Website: ulta-beauty
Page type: customer-info-address
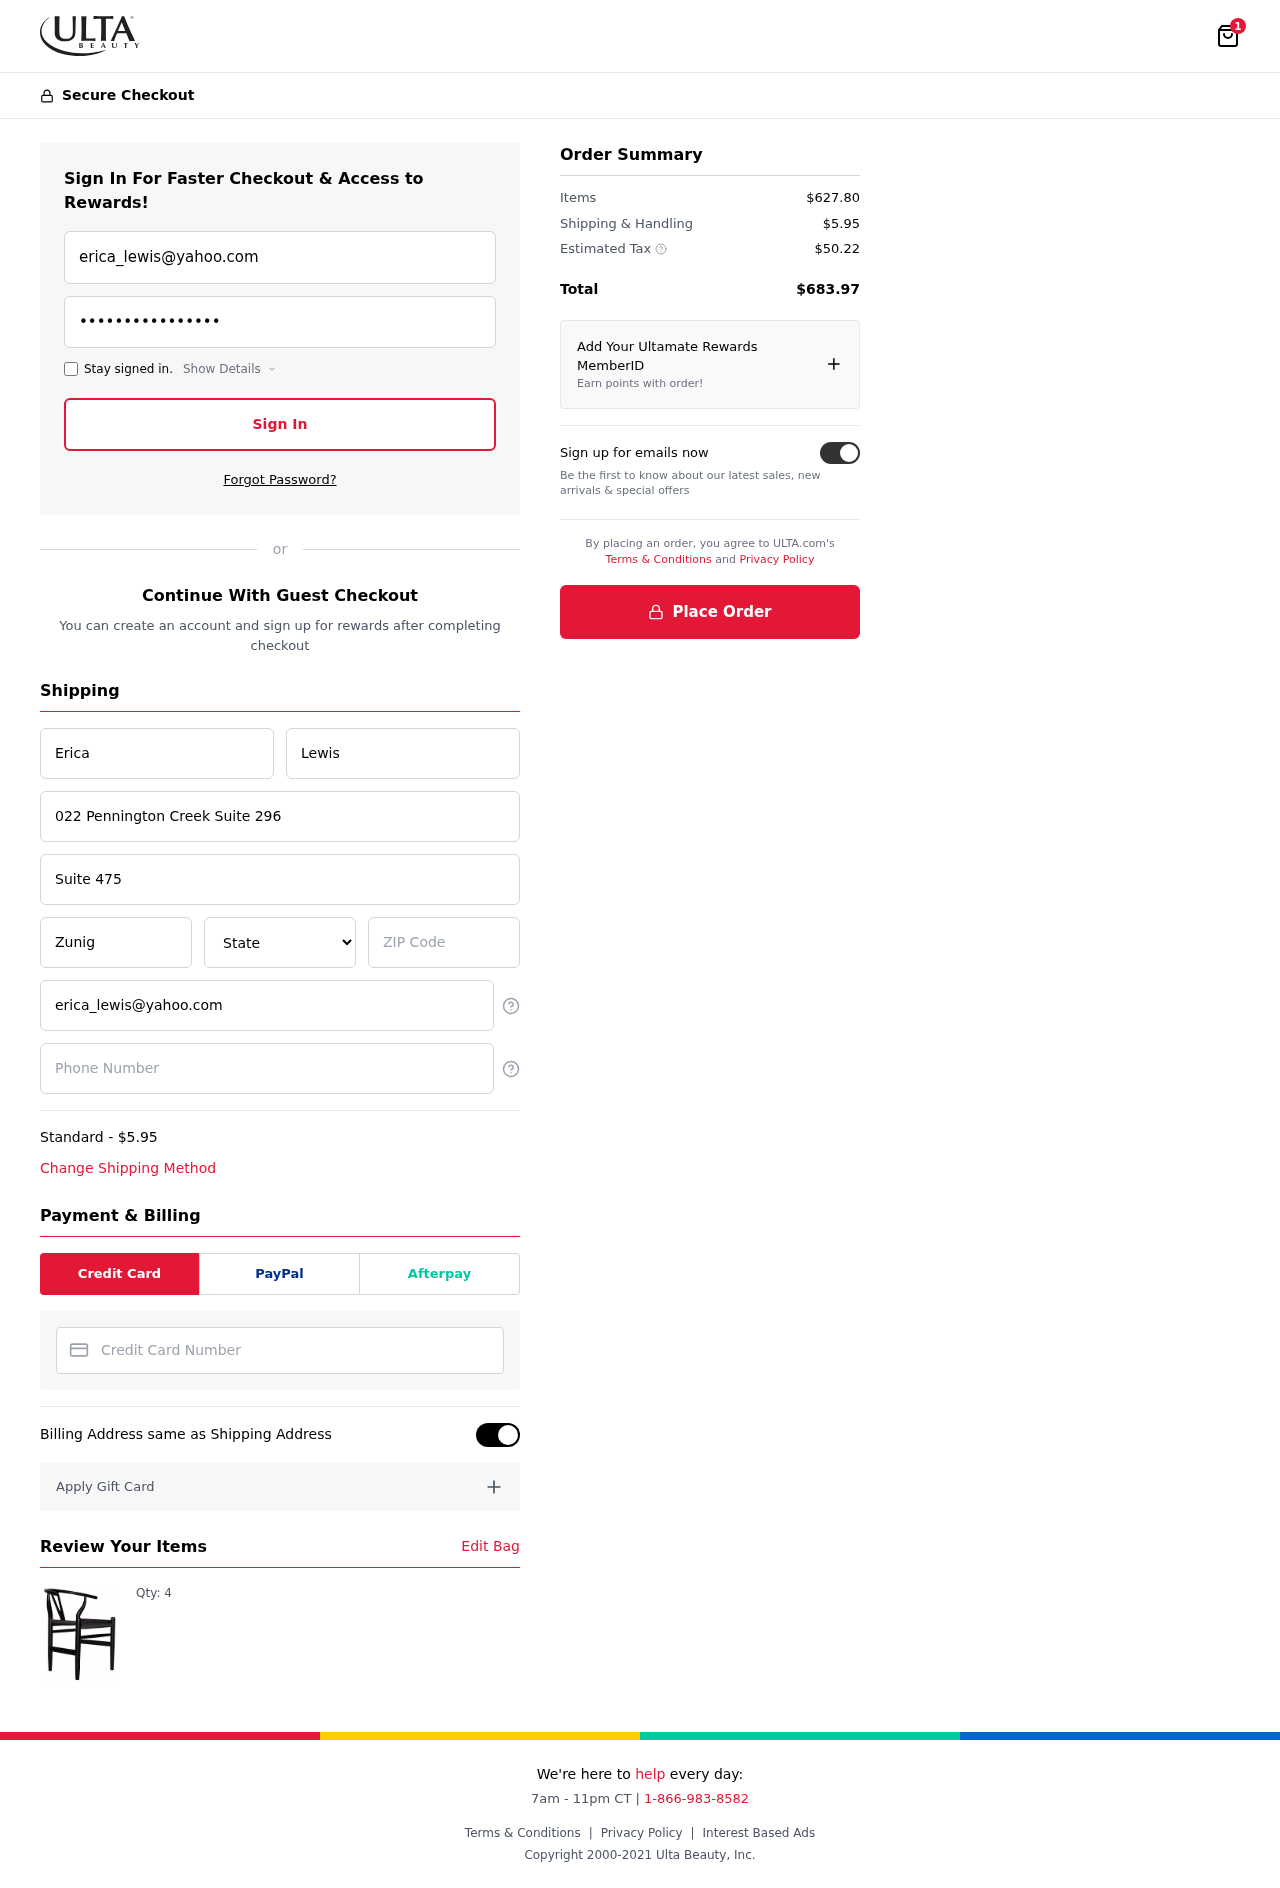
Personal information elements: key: PII_CARD_NUMBER
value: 6550 4269 9877 8664
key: PII_CITY
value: Zunigaside
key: PII_EMAIL
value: erica_lewis@yahoo.com
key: PII_FIRSTNAME
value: Erica
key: PII_LASTNAME
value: Lewis
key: PII_PHONE
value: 9502065269
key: PII_POSTCODE
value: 41942
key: PII_STATE
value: PW
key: PII_STREET
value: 022 Pennington Creek Suite 296
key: PII_STREET2
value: Suite 475
Product elements: key: PRODUCT1_QUANTITY
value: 4
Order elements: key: ORDER_NUM_ITEMS
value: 1
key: ORDER_SHIPPING_COST
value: $5.95
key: ORDER_ITEMS_TOTAL
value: $627.80
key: ORDER_SHIPPING_COST2
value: $5.95
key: ORDER_TAX
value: $50.22
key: ORDER_TOTAL
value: $683.97